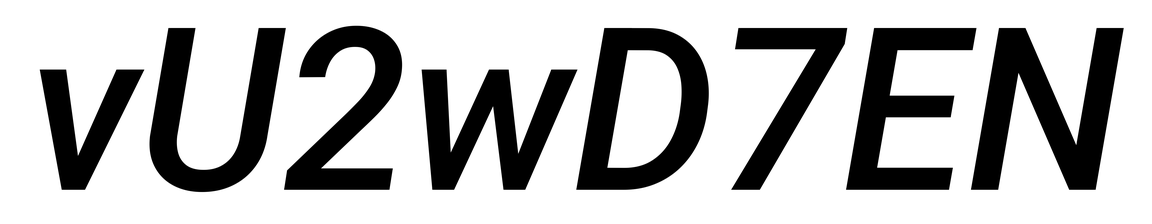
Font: Roboto-Italic_Medium_Italic